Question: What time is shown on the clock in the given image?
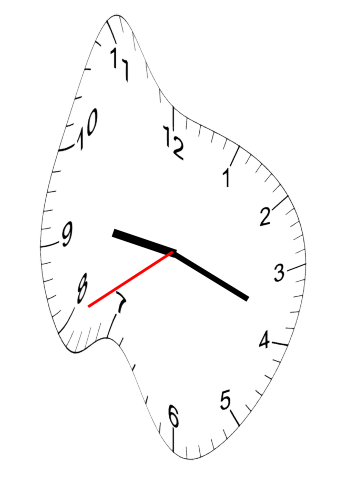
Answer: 09:18:40